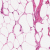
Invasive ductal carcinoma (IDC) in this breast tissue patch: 0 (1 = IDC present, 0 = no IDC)